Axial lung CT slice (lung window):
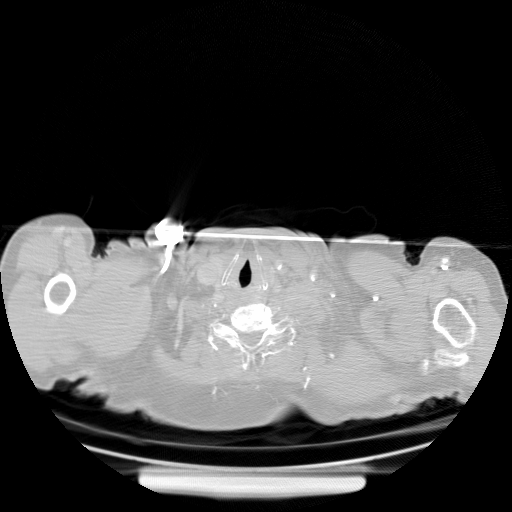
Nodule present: no